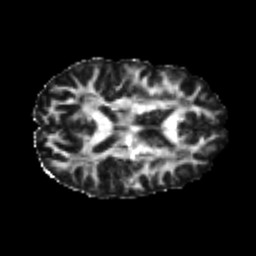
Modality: FA
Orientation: axial
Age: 25
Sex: female
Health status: healthy
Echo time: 0.074 s